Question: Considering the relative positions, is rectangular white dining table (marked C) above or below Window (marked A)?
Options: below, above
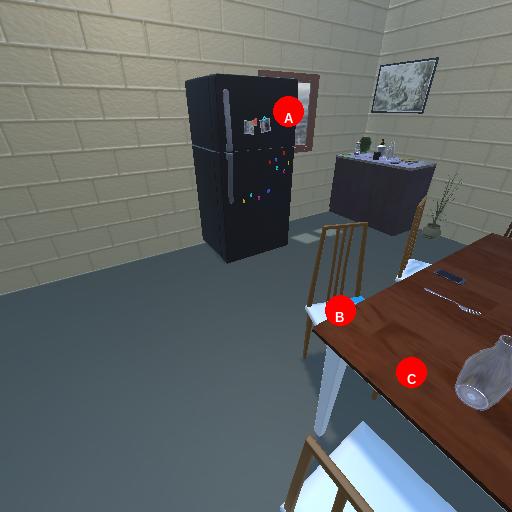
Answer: below